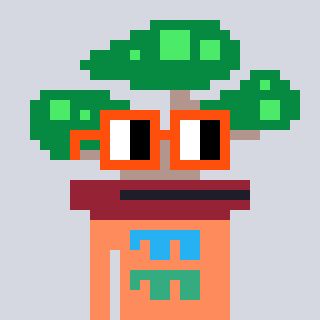
a pixel art character with square orange glasses, a bonsai-shaped head and a peachy-colored body on a cool background